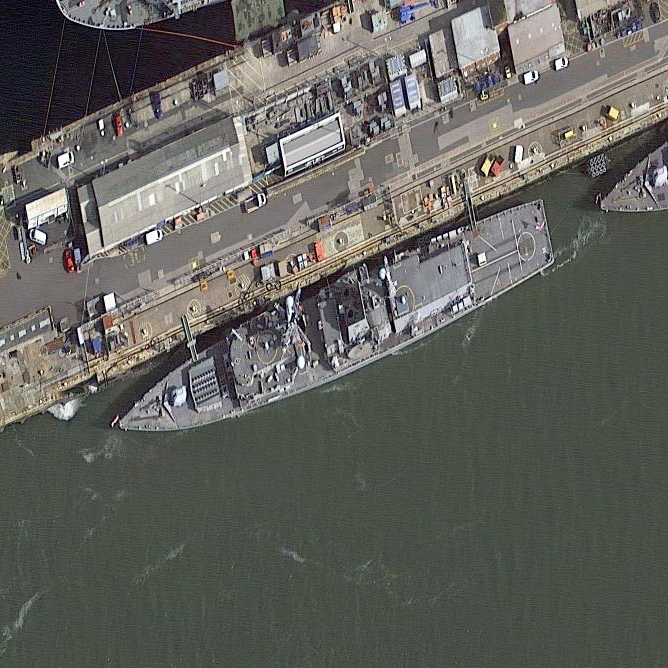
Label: Type_45_destroyer